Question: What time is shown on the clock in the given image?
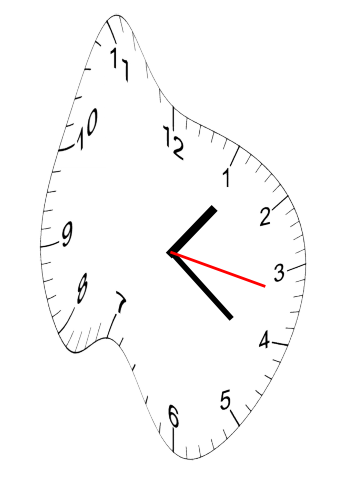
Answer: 01:21:17